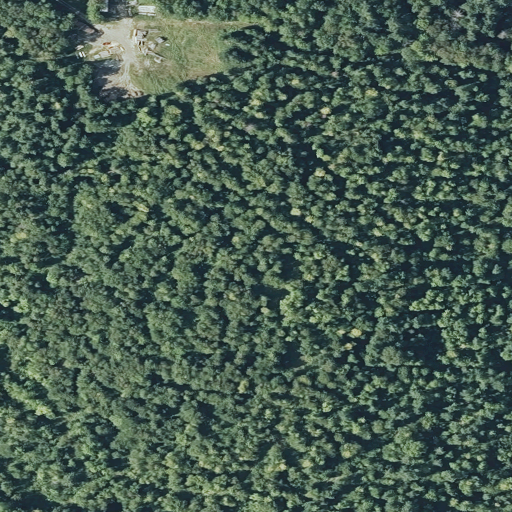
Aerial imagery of mountain in Maine named Burrill Hill containing deciduous forest, mixed forest, shrub, evergreen forest, grassland, and pasture